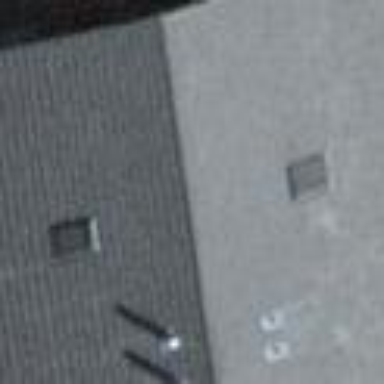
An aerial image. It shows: House with gabled roof oriented across.